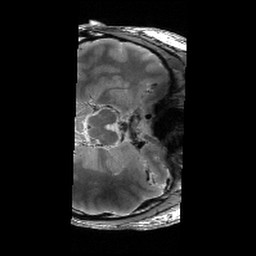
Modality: T2w
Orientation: axial
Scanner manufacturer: siemens
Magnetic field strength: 6.98 T
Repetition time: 5.65 s
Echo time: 0.044 s